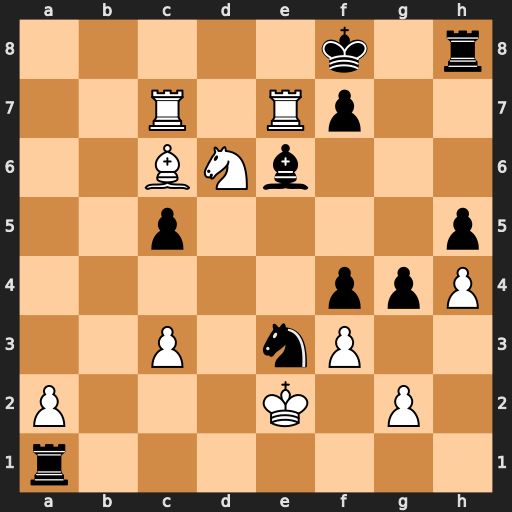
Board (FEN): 5k1r/2R1Rp2/2BNb3/2p4p/5ppP/2P1nP2/P3K1P1/r7
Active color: w
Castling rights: -
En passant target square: -
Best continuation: Re8+ Kg7 Rxe6